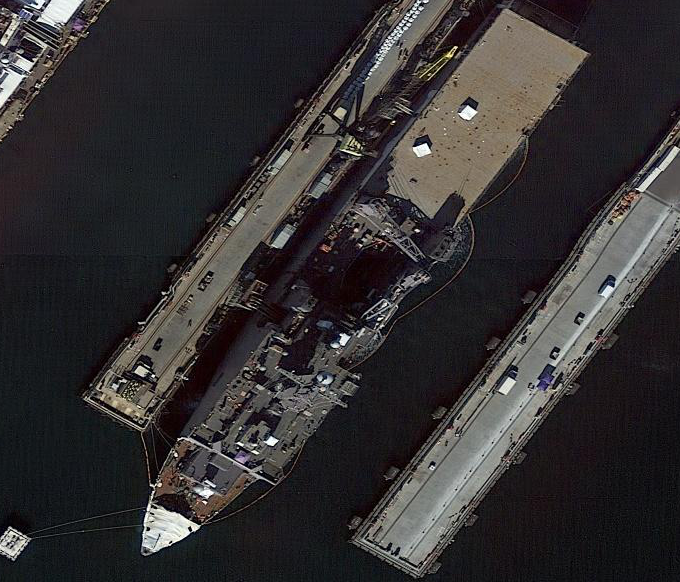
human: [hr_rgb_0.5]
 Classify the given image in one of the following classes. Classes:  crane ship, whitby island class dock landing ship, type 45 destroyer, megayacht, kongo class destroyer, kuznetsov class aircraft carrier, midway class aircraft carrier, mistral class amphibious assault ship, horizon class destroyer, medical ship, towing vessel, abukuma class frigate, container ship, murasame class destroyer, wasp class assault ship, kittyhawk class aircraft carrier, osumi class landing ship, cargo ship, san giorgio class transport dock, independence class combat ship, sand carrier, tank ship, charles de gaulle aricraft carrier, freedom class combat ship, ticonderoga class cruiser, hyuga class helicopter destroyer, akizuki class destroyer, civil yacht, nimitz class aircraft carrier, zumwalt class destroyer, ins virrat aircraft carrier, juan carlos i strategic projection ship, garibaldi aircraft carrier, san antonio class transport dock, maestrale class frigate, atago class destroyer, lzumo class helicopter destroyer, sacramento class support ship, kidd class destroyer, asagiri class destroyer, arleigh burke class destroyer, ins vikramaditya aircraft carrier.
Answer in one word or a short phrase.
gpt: Whitby Island class dock landing ship